Question: On the right side, (under Pastas), you can see a standard collection of '<li>'s within a '<ul>'.
'''
<ul></ul>
<li>item</li>
<li>item</li>
<li>item</li>
<ul></ul>
'''
On the left side (Pizzas), I put two '<p>'s in each '<li>', so I could get the left-float and right-float effect.
'''
<ul></ul>
<li><p>item</p><p>price</p></li>
<li><p>item</p><p>price</p></li>
<li><p>item</p><p>price</p></li>
<ul></ul>
'''
Obviously the presence of the '<p>' tags has spaced the lines too far apart.
So what is the right way to fix this?
Do I have to make a new div column just for the prices?
Thanks

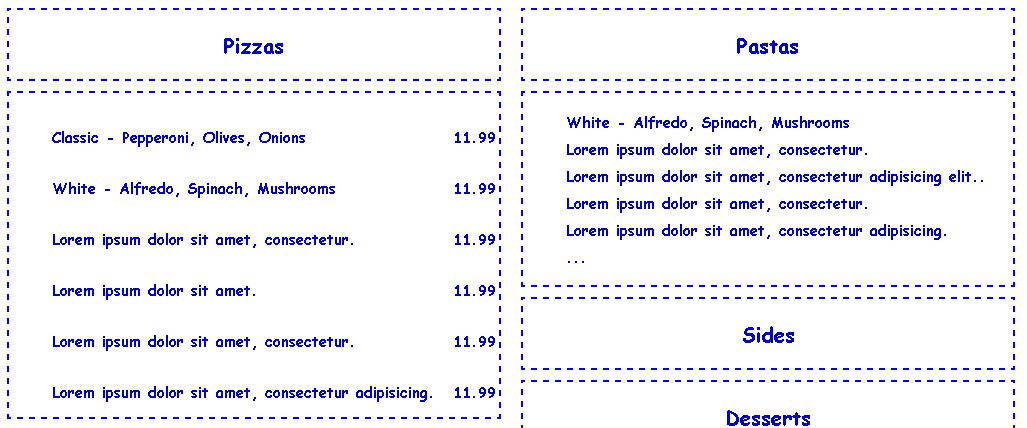
Answer: Use DIV instead - or try something like this:
'<p>Classic - Pepperoni, Olives, Onions <span class="text-orientation-right-css">11.99</span></p>'
You should also have a look at <URL>